Question: I am using IMPORTXML in Google Sheets to data pictured from <URL>
The data output is contained in cell A1. What custom function would I need to separate the data into fields and records as it is displayed on the website?!
<URL>

I tried using a custom function without success.
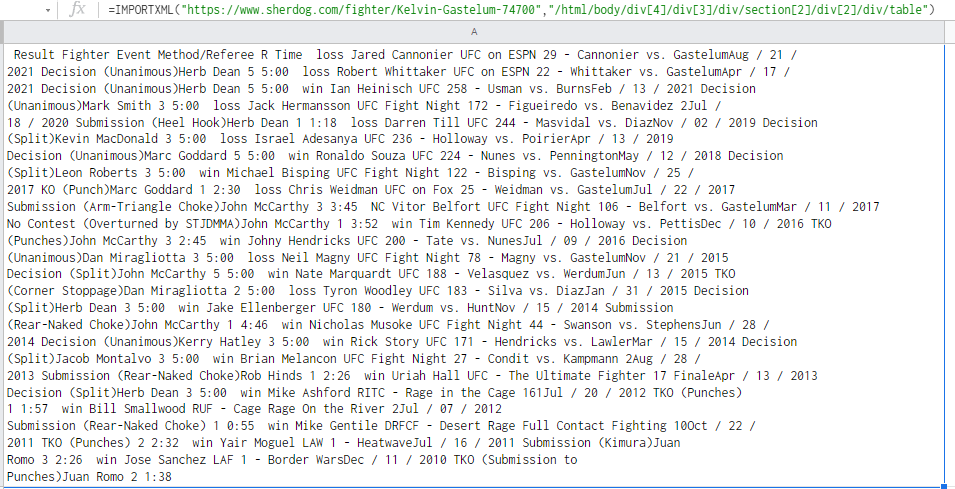
Answer: Try
'''
=importhtml(url,"table",2)
'''
you have 9 tables, so you can try '=importhtml(url,"table",1)' to '=importhtml(url,"table",9)'
<URL>